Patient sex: M
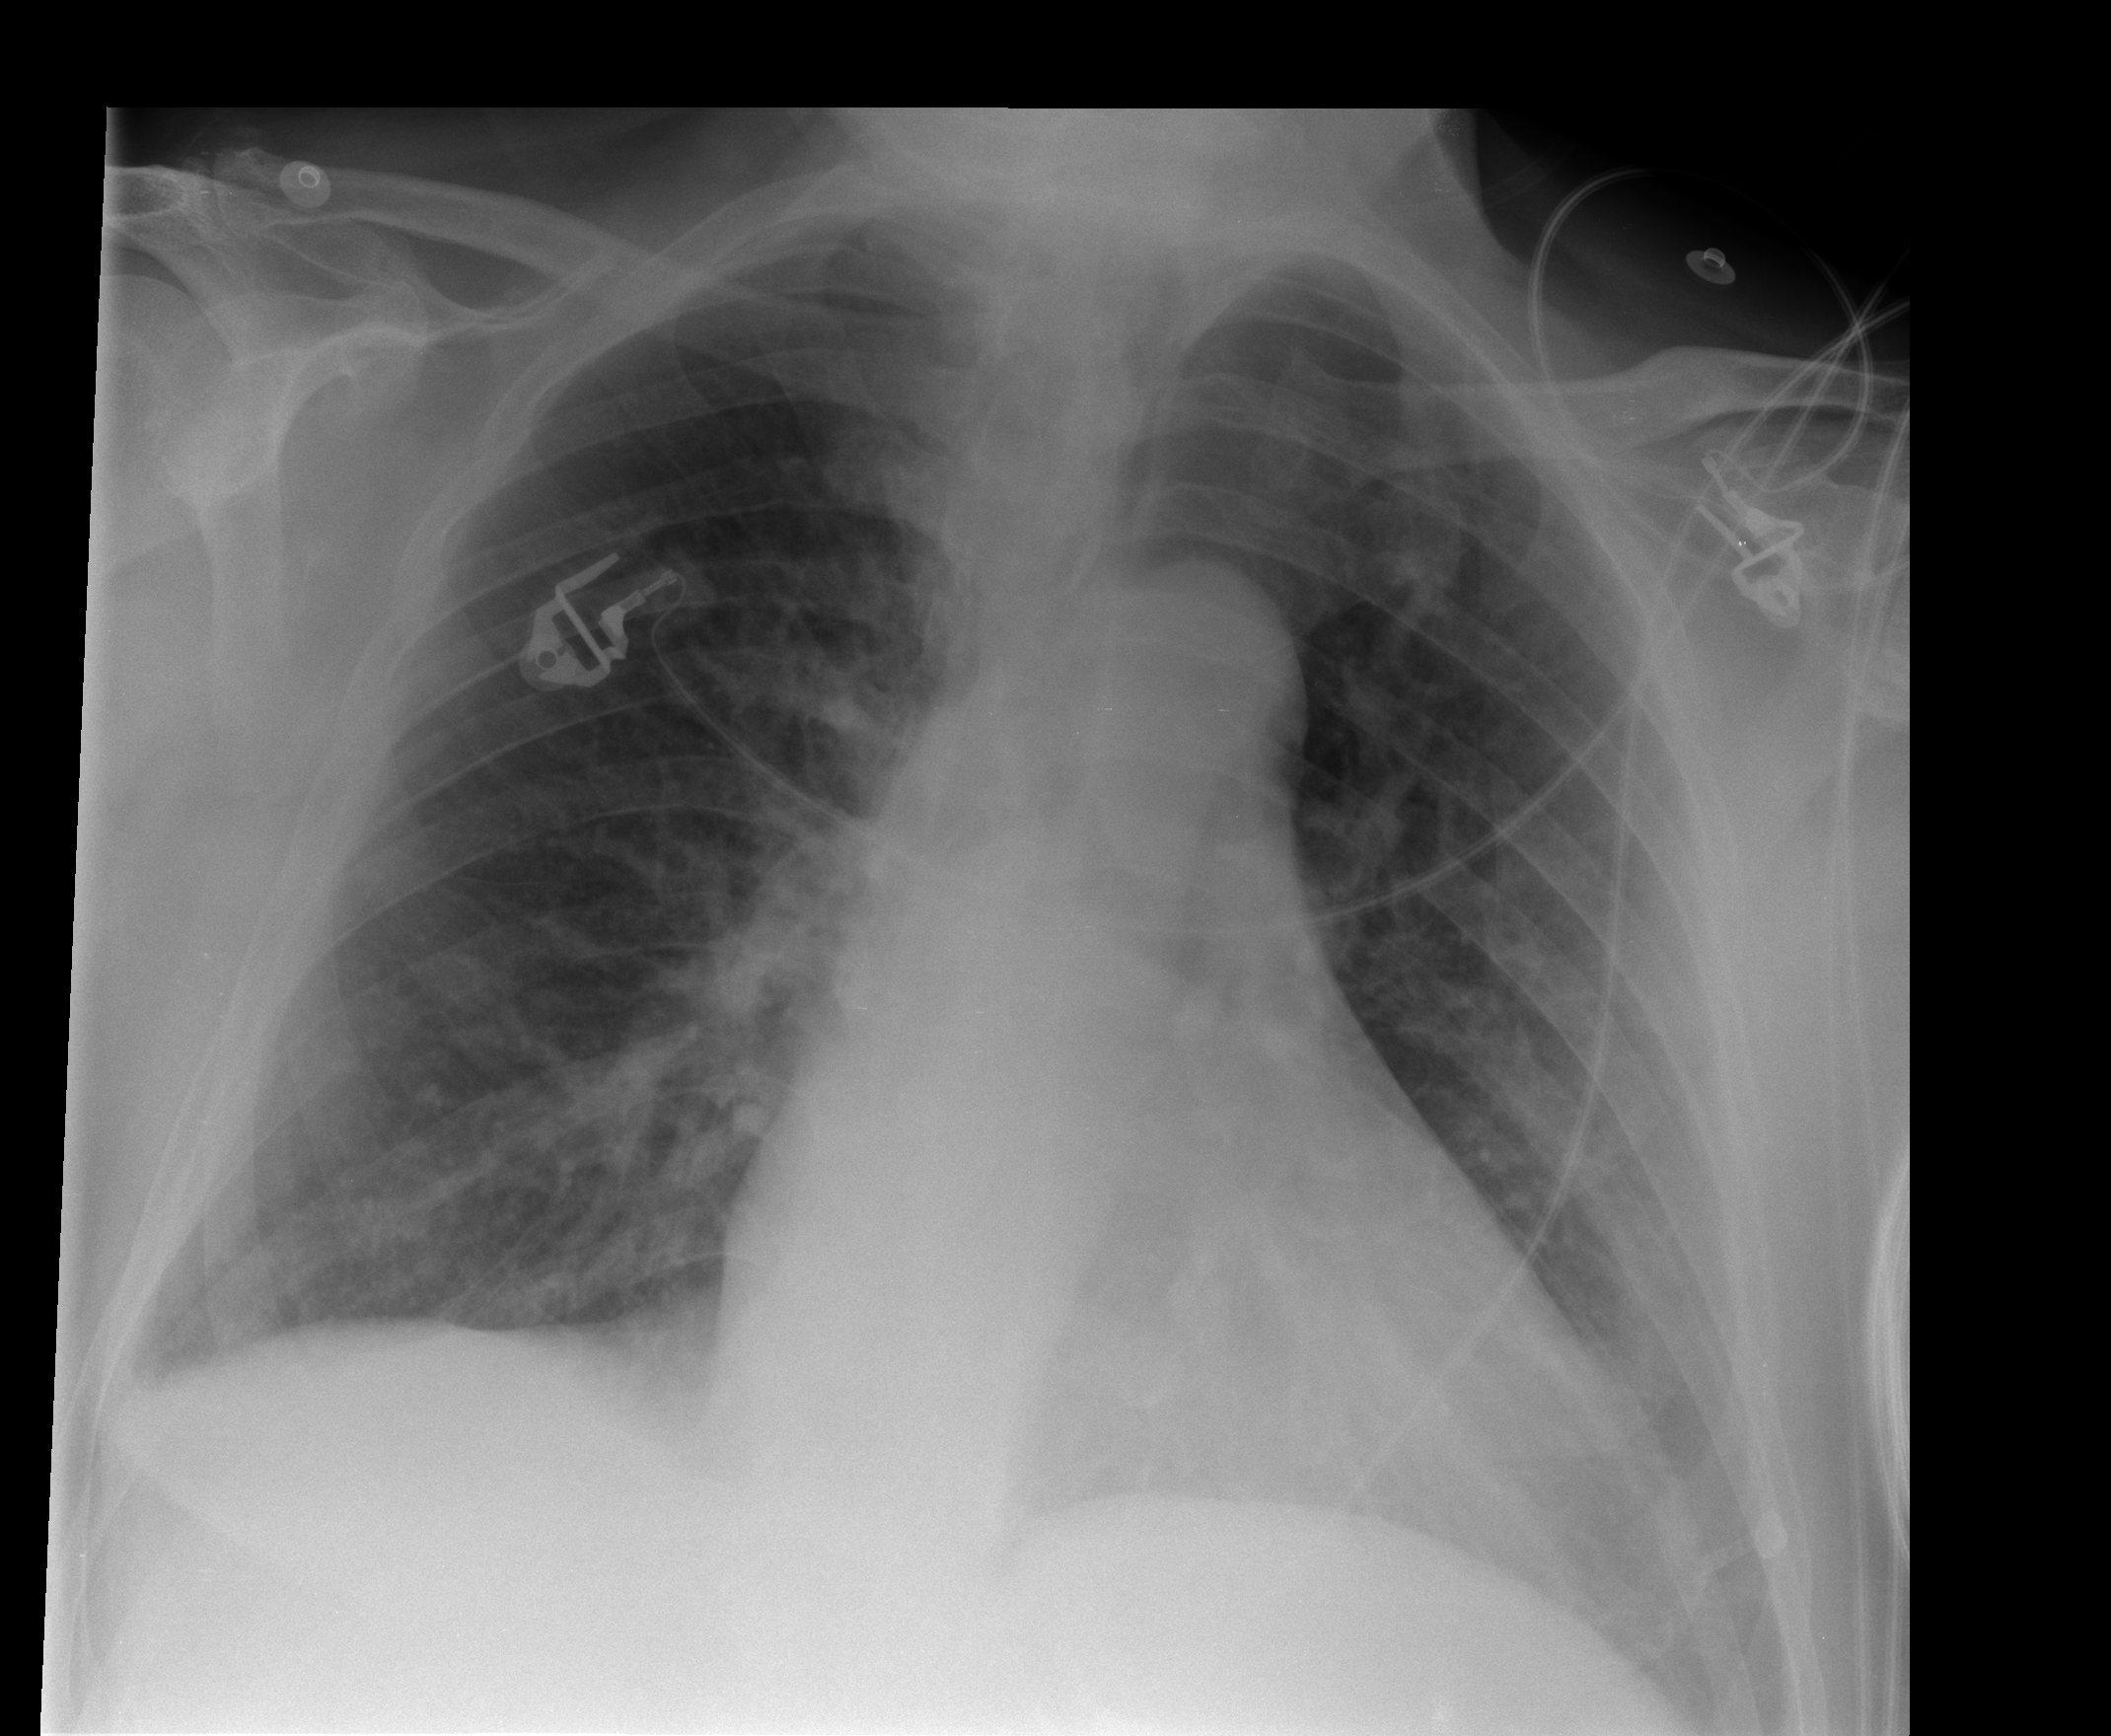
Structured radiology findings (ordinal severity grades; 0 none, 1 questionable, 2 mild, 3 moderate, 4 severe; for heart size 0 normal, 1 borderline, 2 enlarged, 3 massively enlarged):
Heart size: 1
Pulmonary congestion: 0
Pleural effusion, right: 1
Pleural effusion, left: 0
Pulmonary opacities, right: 0
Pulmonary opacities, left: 0
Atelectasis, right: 2
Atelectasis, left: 0